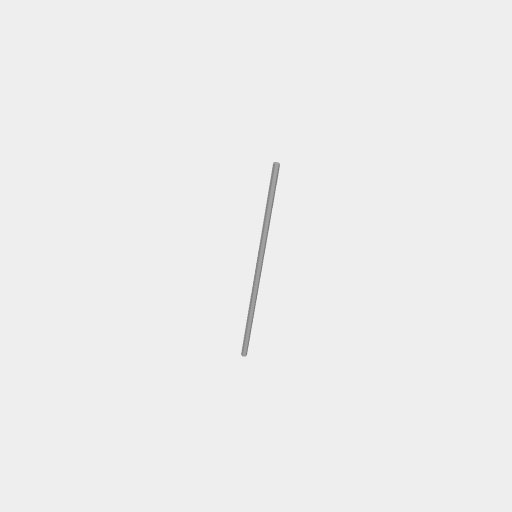
Part: Shaft12ROD432